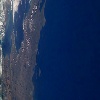
Label: water